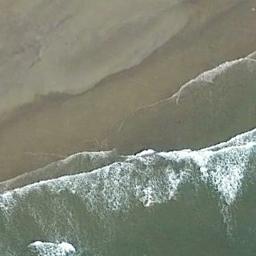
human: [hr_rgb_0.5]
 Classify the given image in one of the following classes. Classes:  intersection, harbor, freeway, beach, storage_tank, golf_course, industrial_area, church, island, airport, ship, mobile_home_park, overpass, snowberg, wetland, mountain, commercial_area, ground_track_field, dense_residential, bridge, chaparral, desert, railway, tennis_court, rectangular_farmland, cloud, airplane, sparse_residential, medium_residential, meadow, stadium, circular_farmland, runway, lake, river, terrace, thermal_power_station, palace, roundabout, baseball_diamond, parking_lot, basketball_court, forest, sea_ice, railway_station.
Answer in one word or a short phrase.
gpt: beach